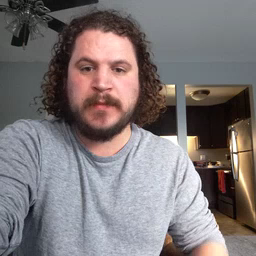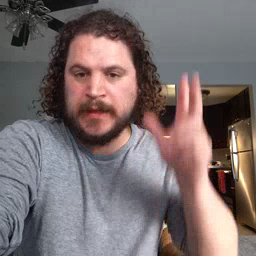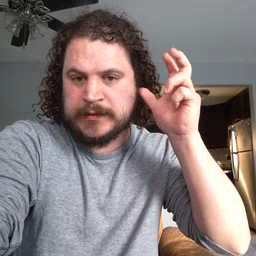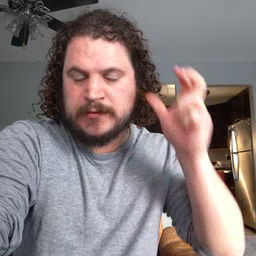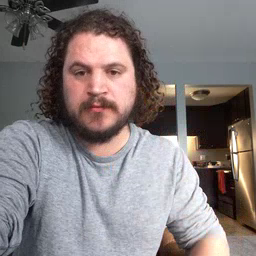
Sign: listen